RGB frame:
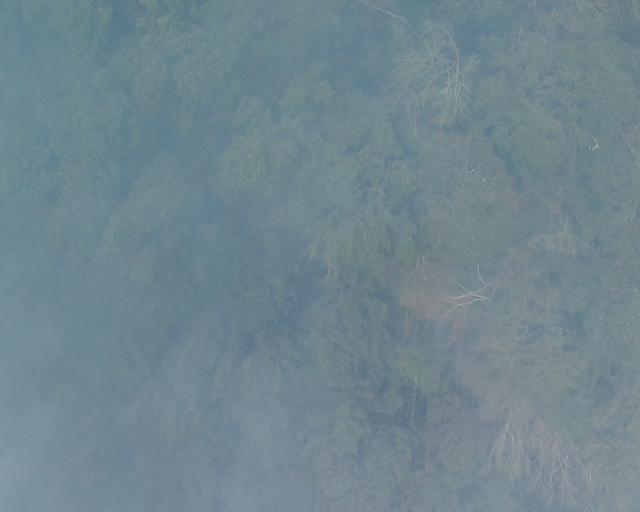
Thermal frame:
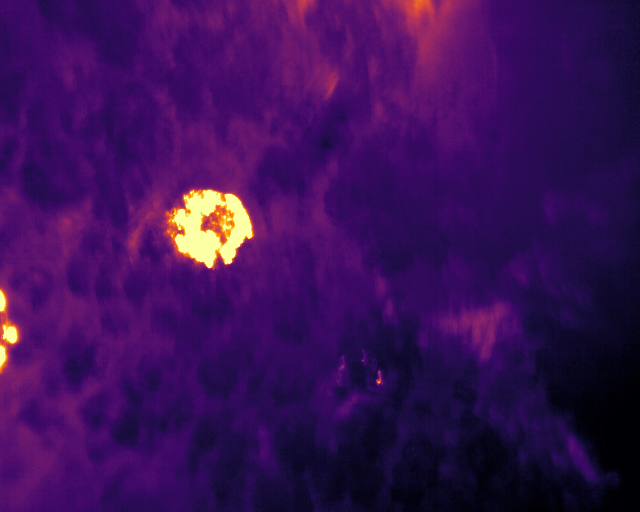
Captured: 2026-02-26 02:29:00
Pixels at or above 80 °C: 860 (fraction of frame: 0.002625)